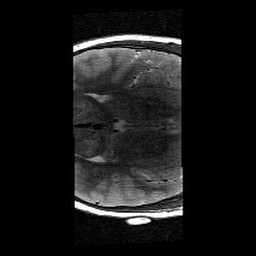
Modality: T2w
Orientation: axial
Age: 10
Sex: male
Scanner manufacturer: siemens
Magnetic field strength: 3 T
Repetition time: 9.23 s
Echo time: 0.067 s